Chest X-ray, AP view. Patient: 40 years old, sex F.
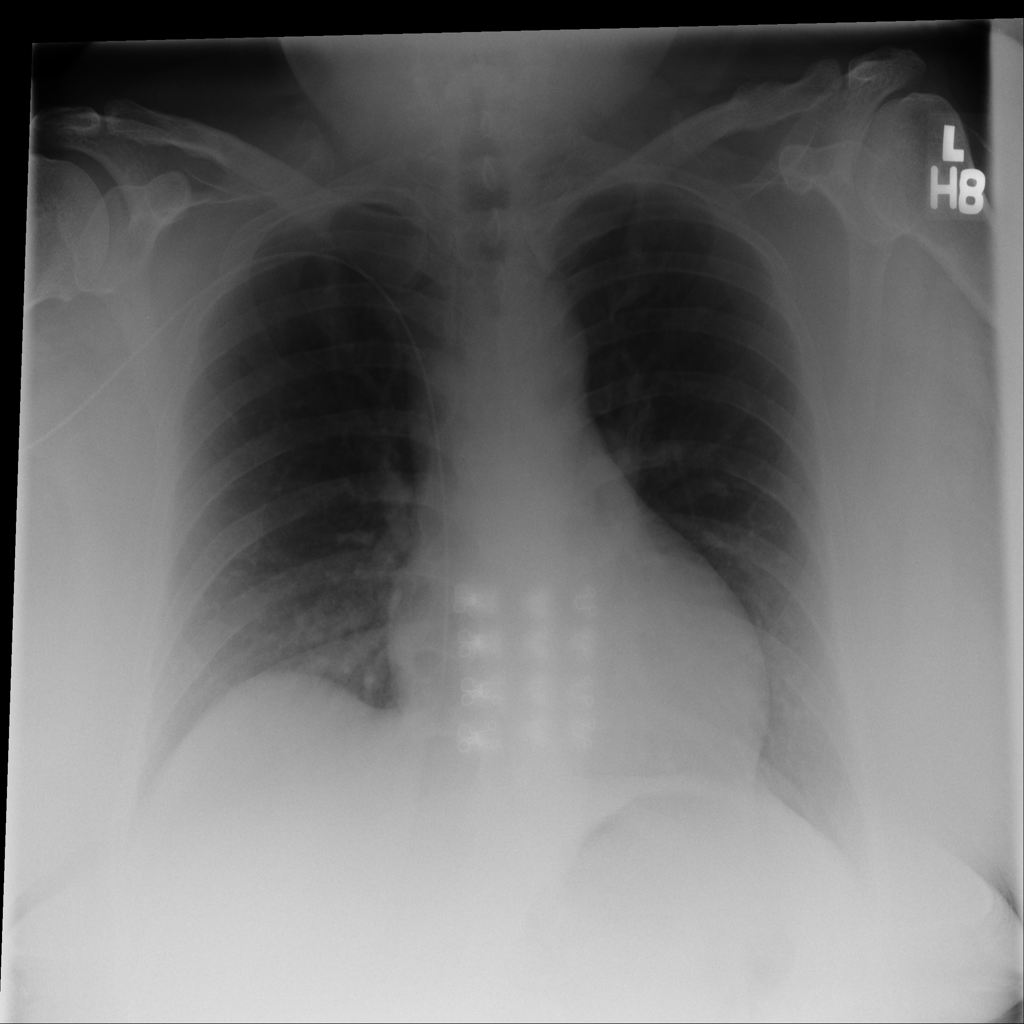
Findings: No Finding